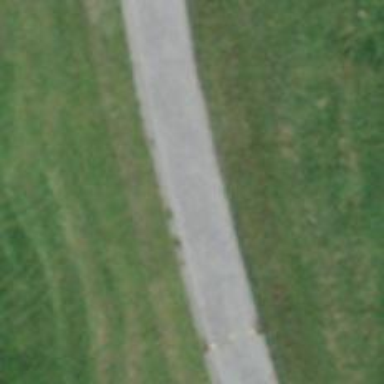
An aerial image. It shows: Asphalt track with grade1 tracktype suitable for agricultural vehicles.